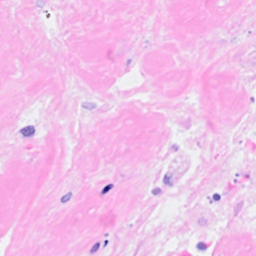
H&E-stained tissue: Breast